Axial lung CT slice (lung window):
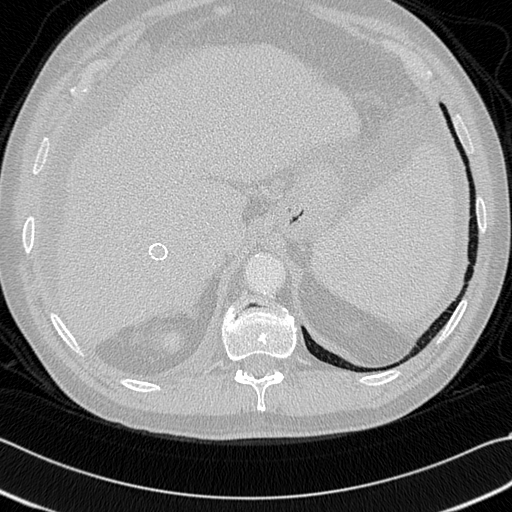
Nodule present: no